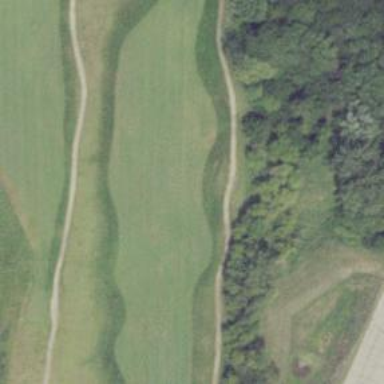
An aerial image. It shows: Golf fairway in the image.